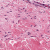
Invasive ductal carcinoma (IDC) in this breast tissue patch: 0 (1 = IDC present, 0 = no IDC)